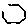
Label: hexagon